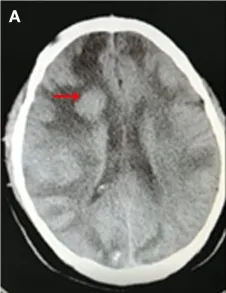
Follow-up CT images of the patient after 1-year albendazole therapy. Brain CT images revealed multiple lesions has slightly shrink and surrounding edema was slightly relieved (A-C).
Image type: radiology (ct)